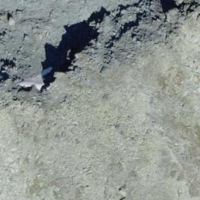
EUNIS habitat code: 48
Species observed at this site:
Achillea erba-rotta